Question: i am making an app in which i am using tableview cell and in uitableview cell i am using button in the form of checkbox. i have two images named "uncheck.png" and "tick.png" when i click on that button tick is shown but uncheck image is disappear i want that tick image on that uncheck image...!
'''
-(UITableViewCell *)tableView:(UITableView *)tableView cellForRowAtIndexPath:(NSIndexPath *)indexPath{
static NSString *tableviewidentifier = @"cell";
tablecellTableViewCell *cell= [self.activitiesTableView_ dequeueReusableCellWithIdentifier:tableviewidentifier];
if(cell==nil)
{
cell = [[tablecellTableViewCell alloc] initWithStyle:UITableViewCellStyleSubtitle reuseIdentifier:tableviewidentifier];
}
UILabel *valuedate = (UILabel *)[cell viewWithTag:11];
UILabel *msg = (UILabel *)[cell viewWithTag:12];
UILabel *date = (UILabel *)[cell viewWithTag:13];
UILabel *time = (UILabel *)[cell viewWithTag:14];
[valuedate setText:@"Demo"];
[msg setText:@"How are You?"];
date.text=@"14/07/2014";
time.text=@"A 08:16";
// [cell.textLabel setText:activityModel.userName];
valuedate.font=[UIFont fontWithName:@"SegoeUI" size:15];
msg.font=[UIFont fontWithName:@"SegoeUI-light" size:10.0];
date.font=[UIFont fontWithName:@"SegoeUI-light" size:9];
time.font=[UIFont fontWithName:@"SegoeUI-light" size:9];
if ([self.checkimageArray containsObject:[self.lblArray objectAtIndex:indexPath.row]])
{
[cell.button setImage:[UIImage imageNamed:@"tick.png"] forState:UIControlStateNormal];
//[cell.button setImage:[UIImage imageNamed:@"uncheck.png"] forState:UIControlStateNormal];
}
else
{
[cell.button setImage:[UIImage imageNamed:@"uncheck.png"] forState:UIControlStateNormal];
}
cell.button.tag=indexPath.row;
[cell.button addTarget:self action:@selector(checkButton:) forControlEvents:UIControlEventTouchUpInside];
return cell;
}
'''
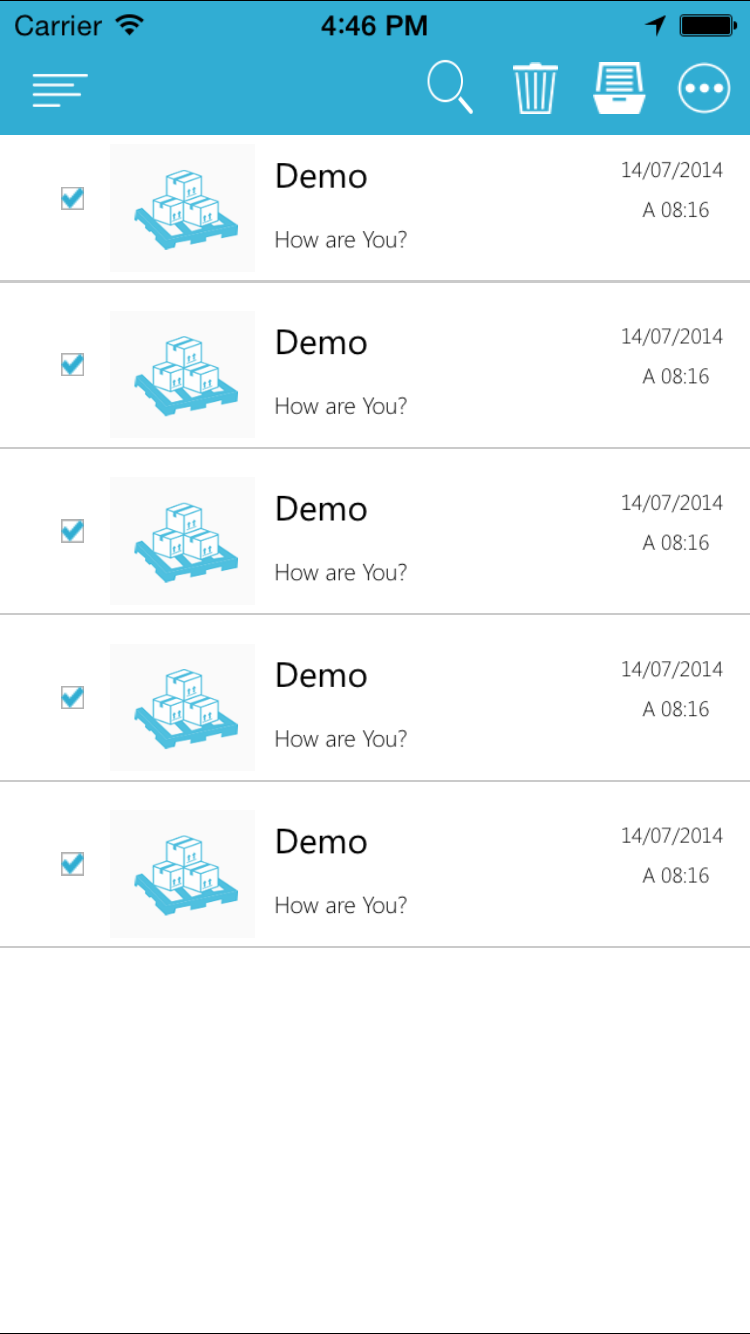
Answer: Use your uncheck image as background image using
'''
[cell.button setBackgroundImage:[UIImage imageNamed:@"uncheck.png"] forState:UIControlStateNormal];
'''
and then your check image as image
'''
[cell.button setImage:[UIImage imageNamed:@"tick.png"] forState:UIControlStateNormal];
'''
Now you can change the image of button at each tap but the background image will be fixed. when the button is selected set the tick image as image else set it as nil
Replace your code with this
'''
[cell.button setBackgroundImage:[UIImage imageNamed:@"uncheck.png"] forState:UIControlStateNormal];
[cell.button setImage:nil forState:UIControlStateNormal];
if ([self.checkimageArray containsObject:[self.lblArray objectAtIndex:indexPath.row]])
{
[cell.button setImage:[UIImage imageNamed:@"tick.png"] forState:UIControlStateNormal];
}
'''
May be this can solve your problem